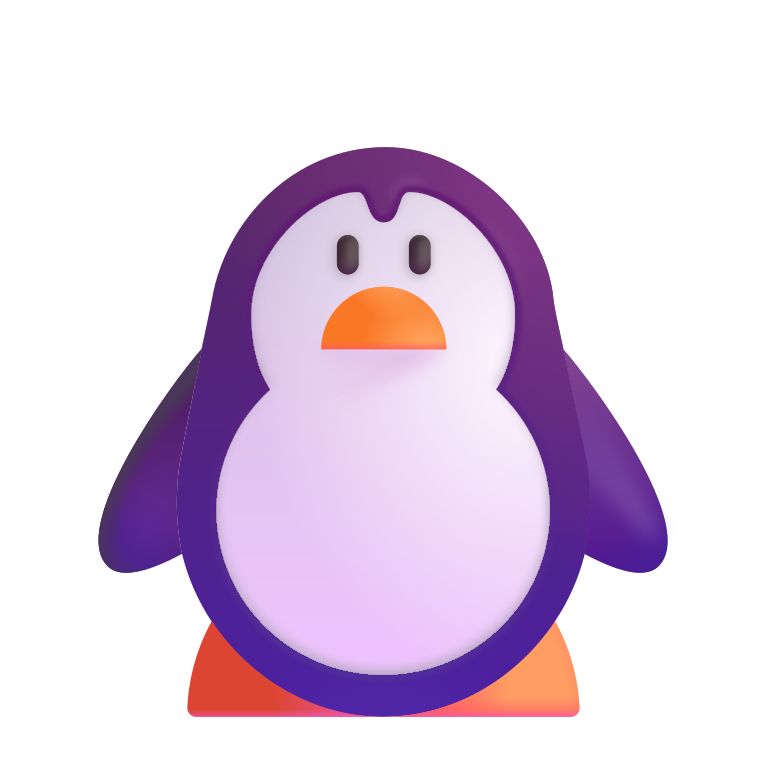
penguin color